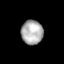
Tissue: lung
Cell type: Endothelial cells
Senescence score: 0.5613
Nuclear area (px): 520
Mean DAPI intensity: 173.427